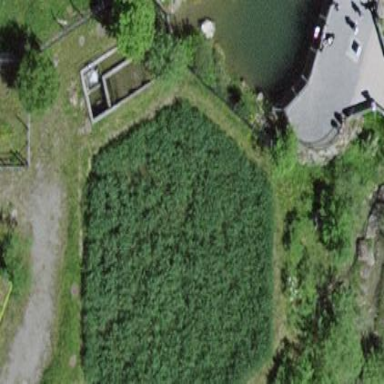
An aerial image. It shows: Pond in wetland area.